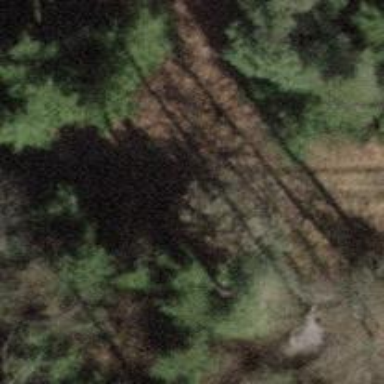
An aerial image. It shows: Gravel track with grade 4 quality.